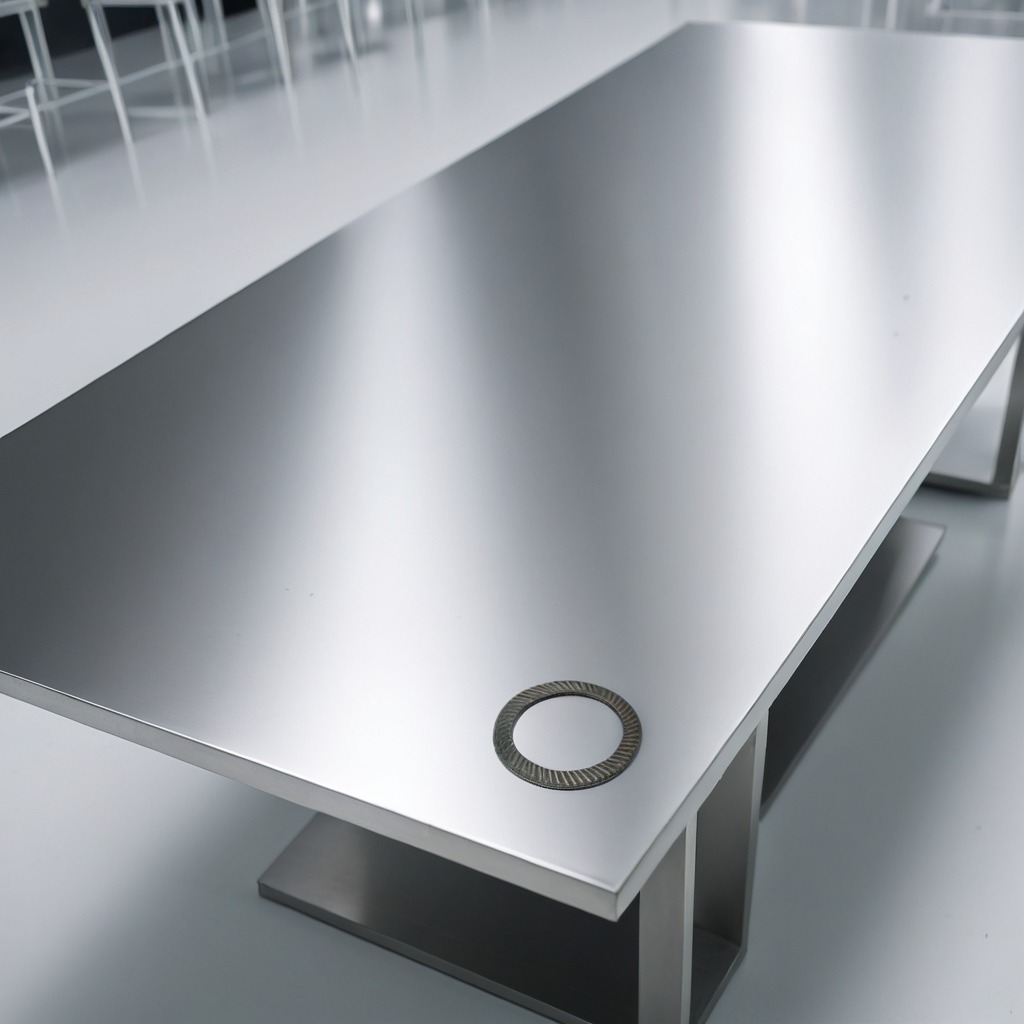
A flat metal washer lies on the stainless steel table in a high-end prototyping lab.